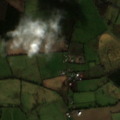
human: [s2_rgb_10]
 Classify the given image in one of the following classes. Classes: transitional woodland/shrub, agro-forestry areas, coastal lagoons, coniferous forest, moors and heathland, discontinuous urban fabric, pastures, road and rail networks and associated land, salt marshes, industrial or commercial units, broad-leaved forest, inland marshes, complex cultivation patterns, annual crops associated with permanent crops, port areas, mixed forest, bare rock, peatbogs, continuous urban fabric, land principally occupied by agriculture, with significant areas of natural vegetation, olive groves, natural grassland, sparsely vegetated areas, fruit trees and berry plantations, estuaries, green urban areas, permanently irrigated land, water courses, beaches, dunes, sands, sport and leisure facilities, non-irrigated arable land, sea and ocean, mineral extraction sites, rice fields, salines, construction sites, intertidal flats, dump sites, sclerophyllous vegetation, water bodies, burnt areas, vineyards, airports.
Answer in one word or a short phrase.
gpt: non-irrigated arable land, pastures, broad-leaved forest